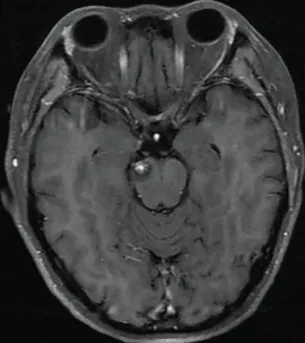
Contrast-enhanced MR image showed prominent heterogeneous enhancement of the lesion, presenting central enhancement (C).
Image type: radiology (mri)